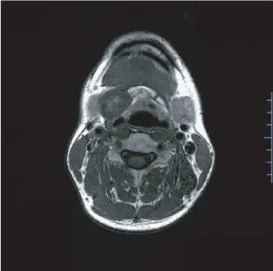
Preoperative imaging by CT and MRI. (b) Magnetic resonance imaging T1-weighted image with low signal intensity.
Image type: radiology (mri)